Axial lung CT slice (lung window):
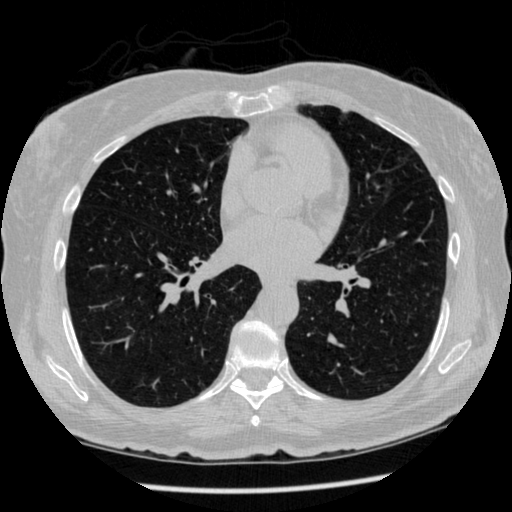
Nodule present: no